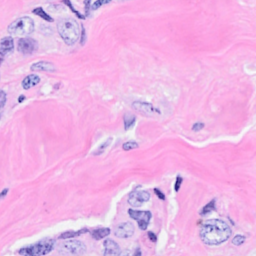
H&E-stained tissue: Breast